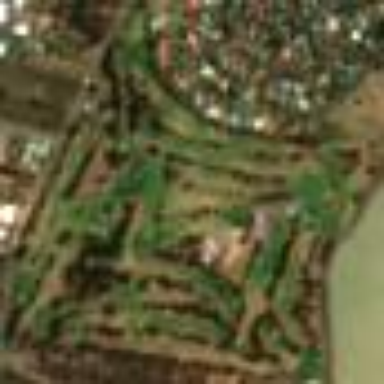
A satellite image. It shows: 18-hole golf course situated within leisure land.